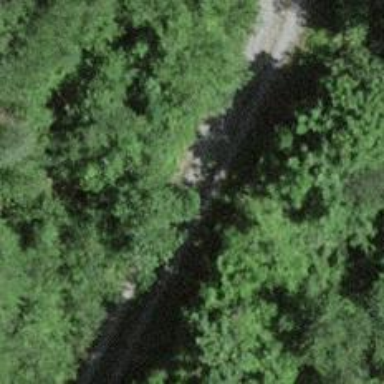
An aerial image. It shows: Track with grade2 tracktype.